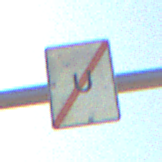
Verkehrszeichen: EndeUmleitung
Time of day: Midday
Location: Outdoor (Nature)
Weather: PartlyCloudy
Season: NotSpecified
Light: Natural